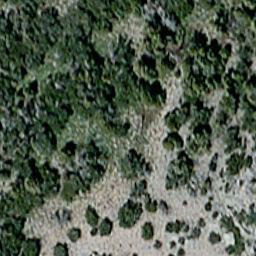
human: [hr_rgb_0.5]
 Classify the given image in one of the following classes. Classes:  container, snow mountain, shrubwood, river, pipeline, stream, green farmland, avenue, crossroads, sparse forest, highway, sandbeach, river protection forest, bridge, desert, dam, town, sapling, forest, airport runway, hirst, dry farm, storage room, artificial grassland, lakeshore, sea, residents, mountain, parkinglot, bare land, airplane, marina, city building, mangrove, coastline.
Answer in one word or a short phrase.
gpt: sparse forest